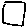
Label: square